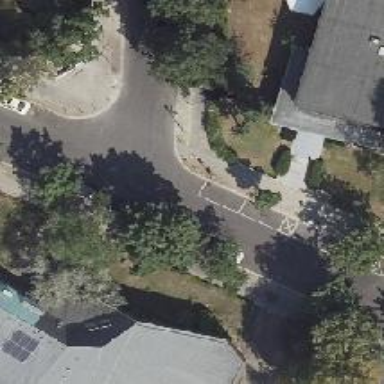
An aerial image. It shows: Unmarked crossing on footway.